Question: Suppose you have 3 files in your C project
'''
- a.c
- a.h // Header for a.c
- b.c
'''
'Apple-R' fails to link files properly, 'ld' error comes up. '(ld: symbol(s) not found for architecture x86_64)'

'gcc''gcc -o executable a.c b.c'
Can one redefine what 'Apple-R' does or should a 'makefile' need to be created? Can one link 'Apple-R' to 'make file?'
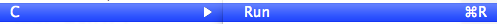
Answer: If you have the Make bundle enabled, you should be able to do 'Command-B' to build the project with the current Makefile. In any case, you should probably use a Makefile instead of relying on TextMate's "Run" command, which doesn't know about dependencies and whatnot.